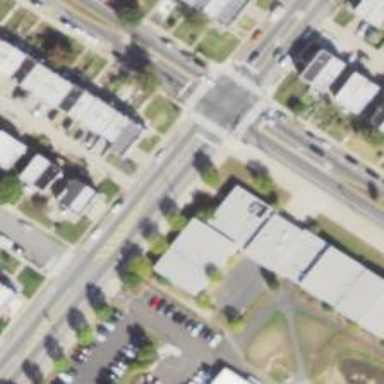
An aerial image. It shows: Alley classified as service road.